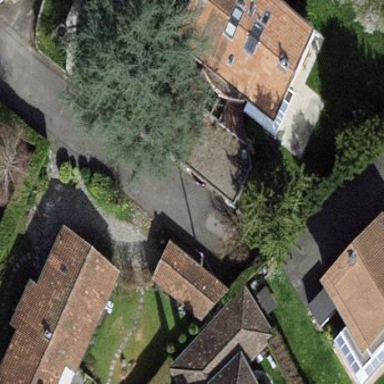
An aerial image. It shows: View of roof of building.